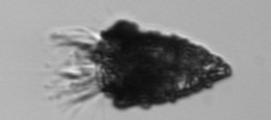
Label: Tintinnopsis